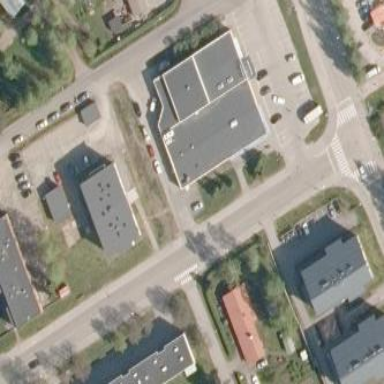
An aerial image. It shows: Retail building.